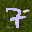
Label: 7